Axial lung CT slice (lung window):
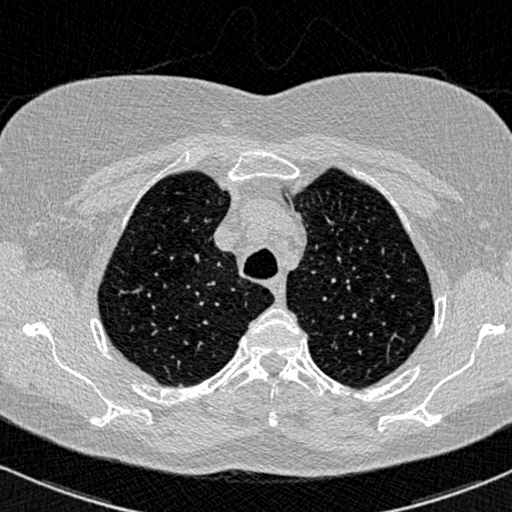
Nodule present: no